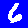
Digit: 6